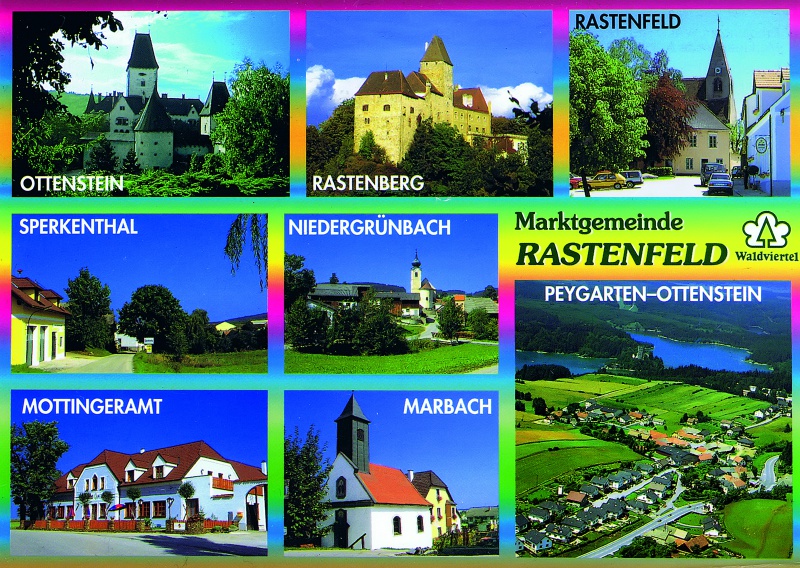
Institution: Gemeindearchiv Rastenfeld
Schlagwörter: baum, blau, blätter, himmel, wasser, wolken, baden, bäume, grün, kirchturm, landschaft, see, bunt, straße, dach, gebäude, haus, schloss, wiese, architektur, felder, flachland, kirche, sonne, wiesen, land, turm, farbig, sommer, bilder, fotos, dorf, kleinstadt, werbung, vogelperspektive, kirchen, pink, burg, urlaub, restaurant, beschriftung, ferien, verkehr, postkarte, kitsch, landluft, autos, gasthaus, grell, burgen, dörfer, regenbogen, kapellen, sommerfrische, ansichten, tourismus, ansichtskarte, luftbild, neon, seenlandschaft, marktgemeinde, schreiend, kaff, bildfelder, fotografien, photographien, rote dächer, sehenswürdigkeiten, marbach, landschaftsansicht, niederösterreich, ottenstein, rastenfeld, ortsansichten, rastenberg, niedergrünbach, waldviertel, vogelpüerspektive, mottingeramt, sperkenthal, frühstückspension, ausflug meiner oma, stein und berg, skitour, h�user, landschaftspflege, ort rastenfeld, surgen, peygarten-ottenstein, sperkental